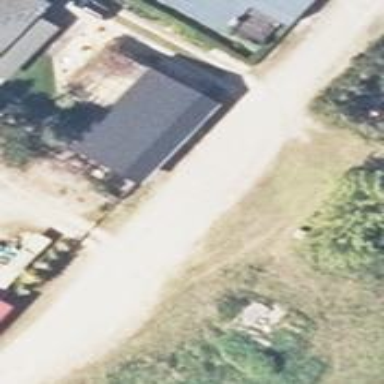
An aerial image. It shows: Gravel residential road.